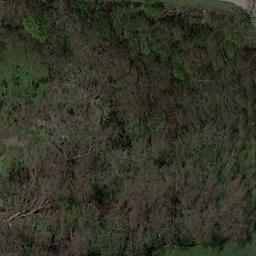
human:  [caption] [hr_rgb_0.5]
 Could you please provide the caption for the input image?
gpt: The forest is consist of dry trees and green trees .

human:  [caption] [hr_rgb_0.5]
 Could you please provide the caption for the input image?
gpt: There are some crisscross paths on this land .

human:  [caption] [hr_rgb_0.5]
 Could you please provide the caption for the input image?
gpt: The forest has a lot of dense yellow trees and some green trees mixed with yellow trees .

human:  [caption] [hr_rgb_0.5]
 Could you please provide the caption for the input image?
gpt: Many moss green trees are in a forest .

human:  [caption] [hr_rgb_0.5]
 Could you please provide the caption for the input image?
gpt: A forest with some green trees and brown trees .